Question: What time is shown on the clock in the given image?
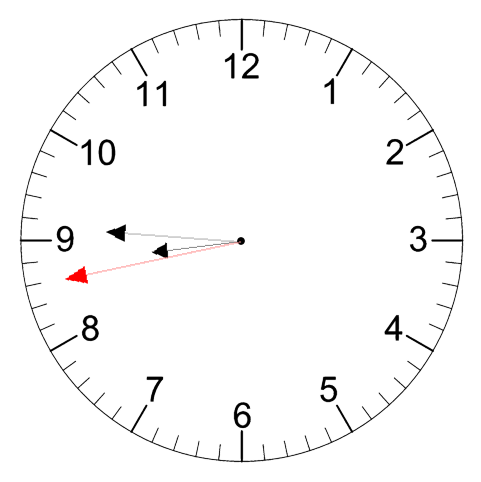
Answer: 08:45:43